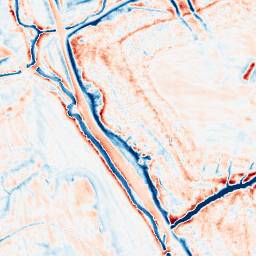
Category: edge_preserving
Decomposition family: guided
Decomposition parameters: radius: 4
eps: 0.01
Upsampling method: quintic
Upsampling parameters: scale: 2
Upsampling scale: 2